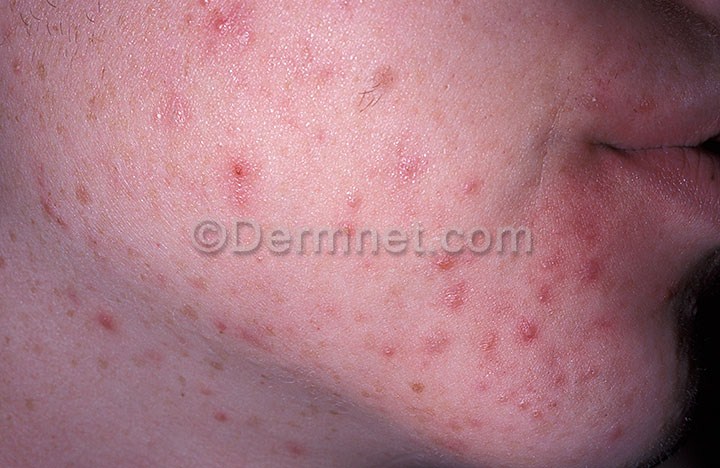
Disease: Acne and Rosacea Photos